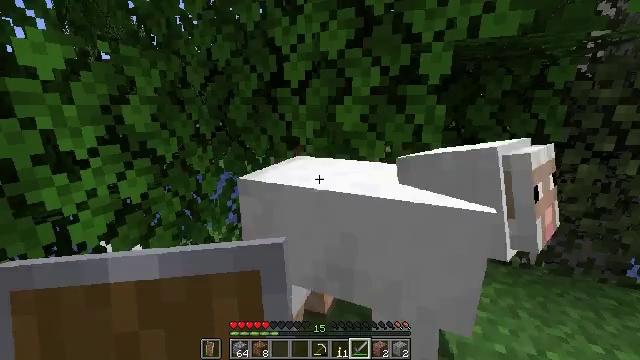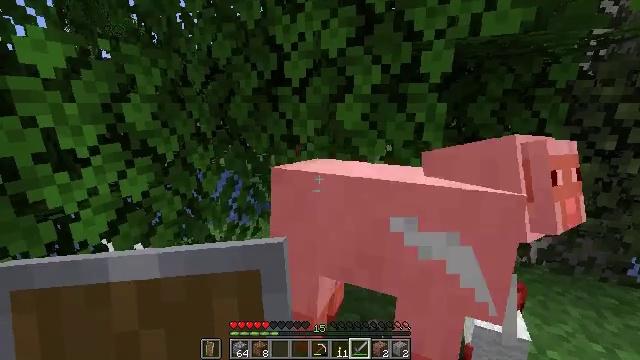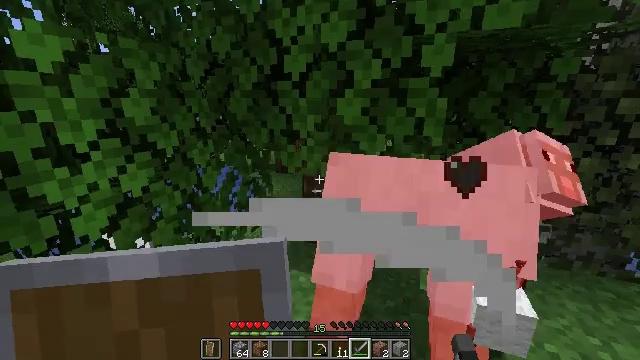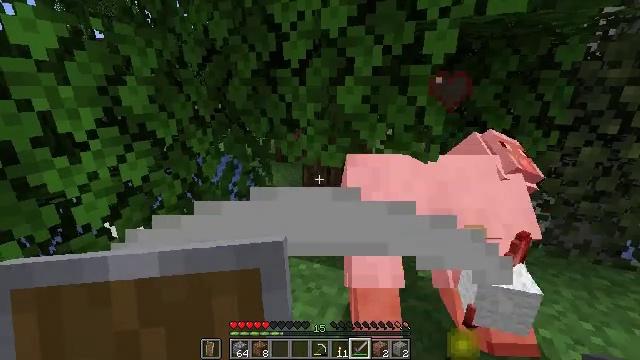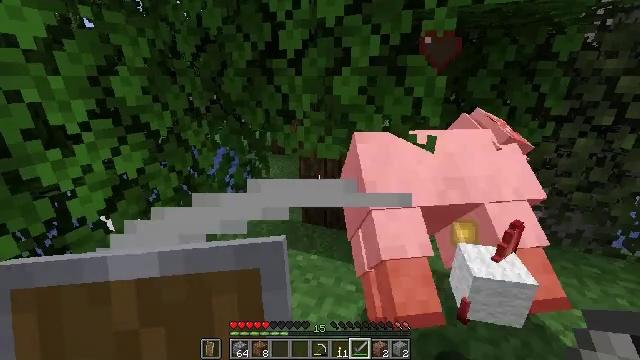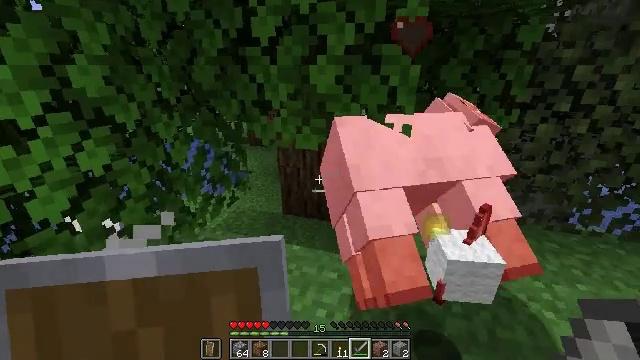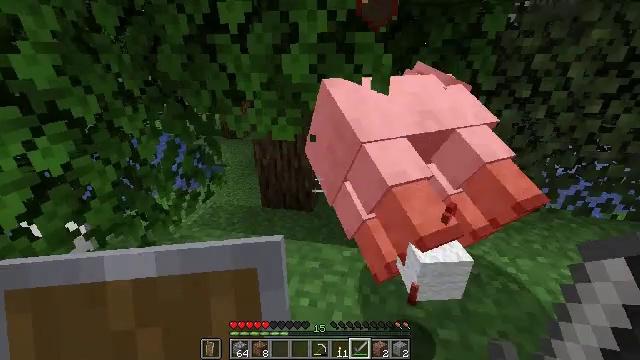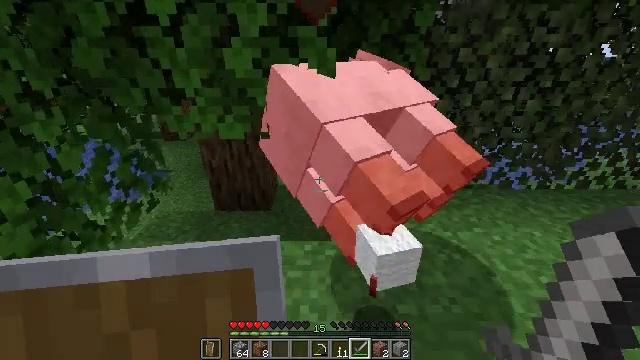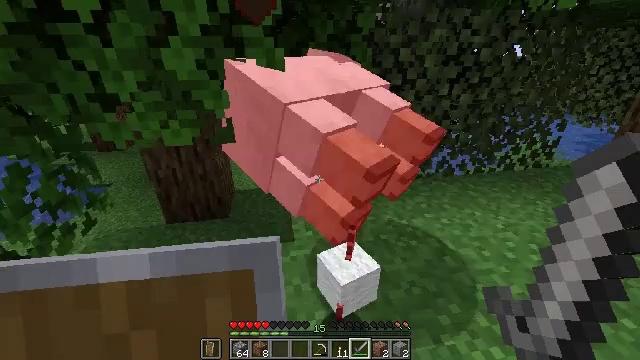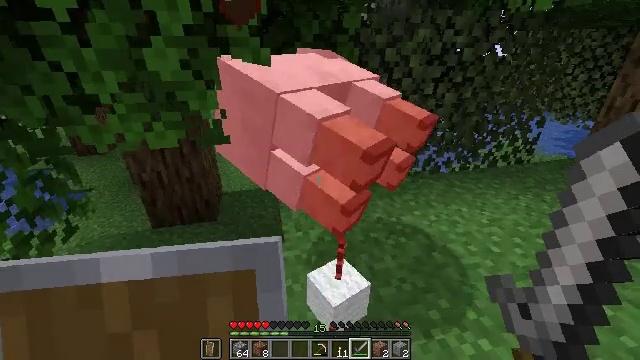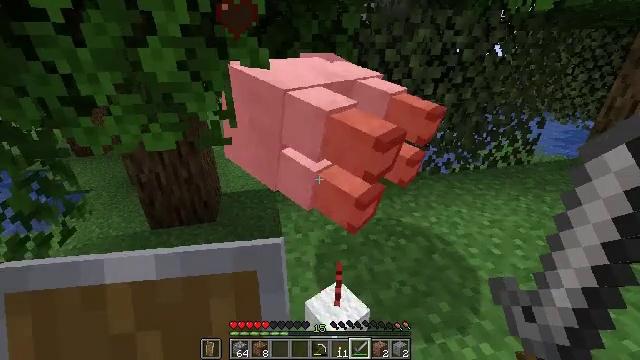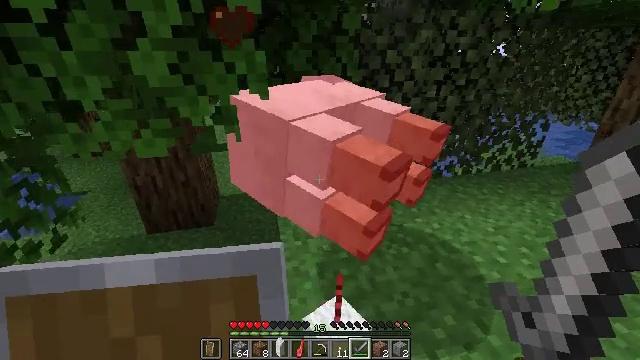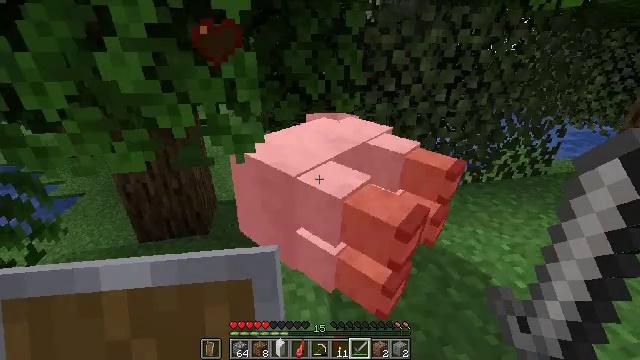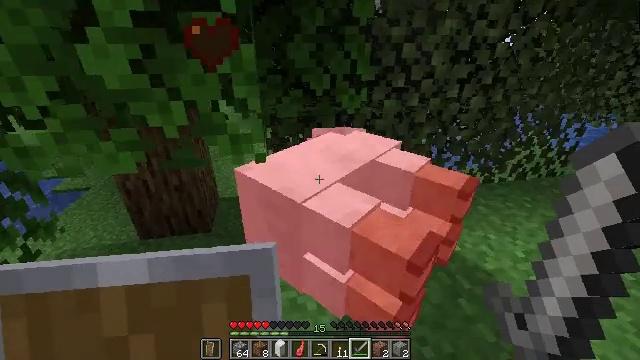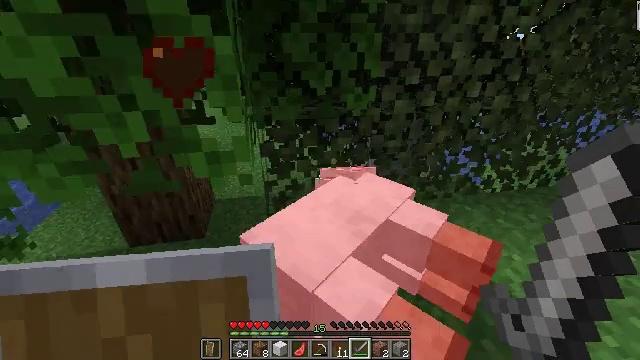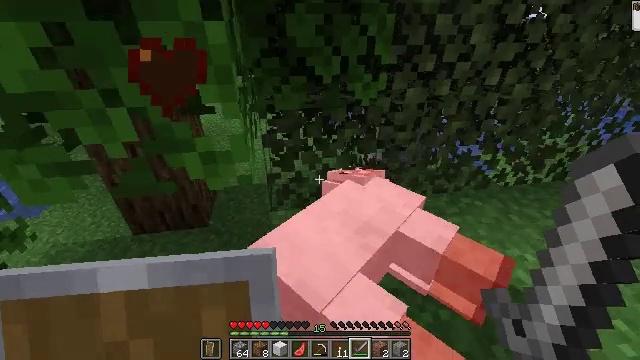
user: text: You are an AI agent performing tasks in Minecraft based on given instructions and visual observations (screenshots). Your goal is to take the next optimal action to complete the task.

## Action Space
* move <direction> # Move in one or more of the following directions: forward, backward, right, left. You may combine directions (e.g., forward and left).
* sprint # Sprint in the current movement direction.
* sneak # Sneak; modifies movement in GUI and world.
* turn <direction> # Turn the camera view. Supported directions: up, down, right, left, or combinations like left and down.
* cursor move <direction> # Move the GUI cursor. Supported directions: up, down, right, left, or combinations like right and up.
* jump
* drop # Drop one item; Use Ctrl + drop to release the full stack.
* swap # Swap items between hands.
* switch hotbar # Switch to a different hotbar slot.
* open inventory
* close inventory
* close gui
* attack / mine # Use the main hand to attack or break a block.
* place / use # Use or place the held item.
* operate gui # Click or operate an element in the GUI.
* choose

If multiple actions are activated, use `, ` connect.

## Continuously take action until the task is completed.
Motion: motion action
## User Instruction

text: Harvest the poppy flower.
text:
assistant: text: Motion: no_op
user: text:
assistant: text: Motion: turn down
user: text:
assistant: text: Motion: turn down
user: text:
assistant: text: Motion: turn down
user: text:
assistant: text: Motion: turn right and down
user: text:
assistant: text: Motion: turn right and down
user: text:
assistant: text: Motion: turn right and down
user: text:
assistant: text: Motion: turn right
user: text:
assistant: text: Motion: turn right
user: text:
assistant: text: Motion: move forward
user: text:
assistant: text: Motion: move forward
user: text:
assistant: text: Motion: move forward
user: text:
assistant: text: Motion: move forward, turn left and down
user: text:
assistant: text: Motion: move forward, turn down
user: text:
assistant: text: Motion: move forward, turn left and down
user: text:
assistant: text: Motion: turn left and down
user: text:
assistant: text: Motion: no_op
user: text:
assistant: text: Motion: no_op
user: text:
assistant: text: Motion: turn right
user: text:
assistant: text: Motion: turn right
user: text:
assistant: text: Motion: turn right
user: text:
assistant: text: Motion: no_op
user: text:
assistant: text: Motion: turn right
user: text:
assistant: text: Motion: no_op
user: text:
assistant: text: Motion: turn up
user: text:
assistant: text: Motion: turn left and up
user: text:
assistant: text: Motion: turn left
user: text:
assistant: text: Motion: no_op
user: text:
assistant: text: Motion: no_op
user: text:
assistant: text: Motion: turn right